What's the difference between 2 images?
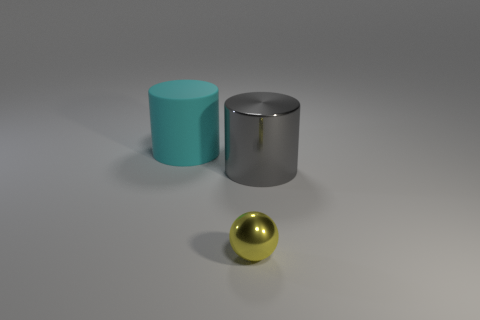
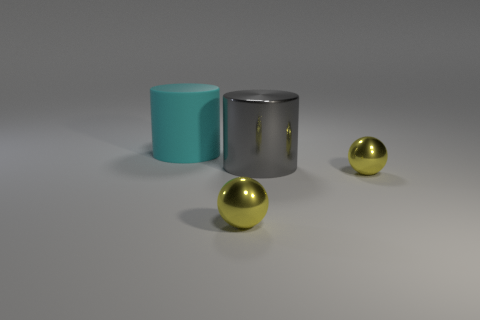
the small yellow shiny ball on the right side of the big gray metal thing has been added
the tiny yellow metallic ball right of the big gray cylinder has appeared
the tiny yellow metallic ball to the right of the big gray shiny cylinder has appeared
the small yellow metal sphere that is on the right side of the large metallic cylinder has been added